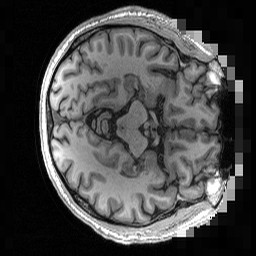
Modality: T1w
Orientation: axial
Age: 60
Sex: male
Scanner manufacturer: siemens
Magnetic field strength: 3 T
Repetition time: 2.53 s